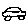
Label: car